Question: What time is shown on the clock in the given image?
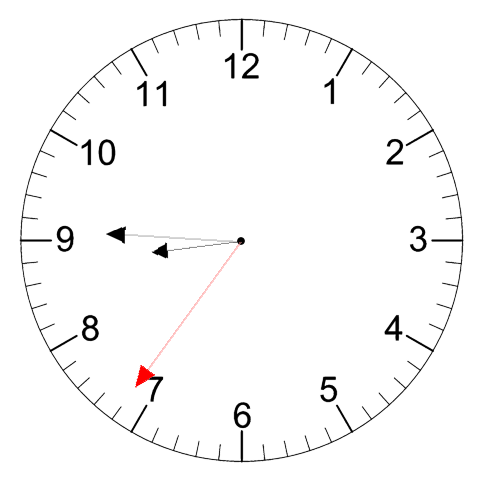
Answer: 08:45:36